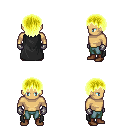
a pixel art fantasy rpg character, male body template, human, tanned skin, black cape, teal pants, gold plain hairstyle, metal gloves, brown shoes, four views (front, back, left, right), 2x2 character sprite sheet, small pixel art, hard edges, no anti-aliasing